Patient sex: F
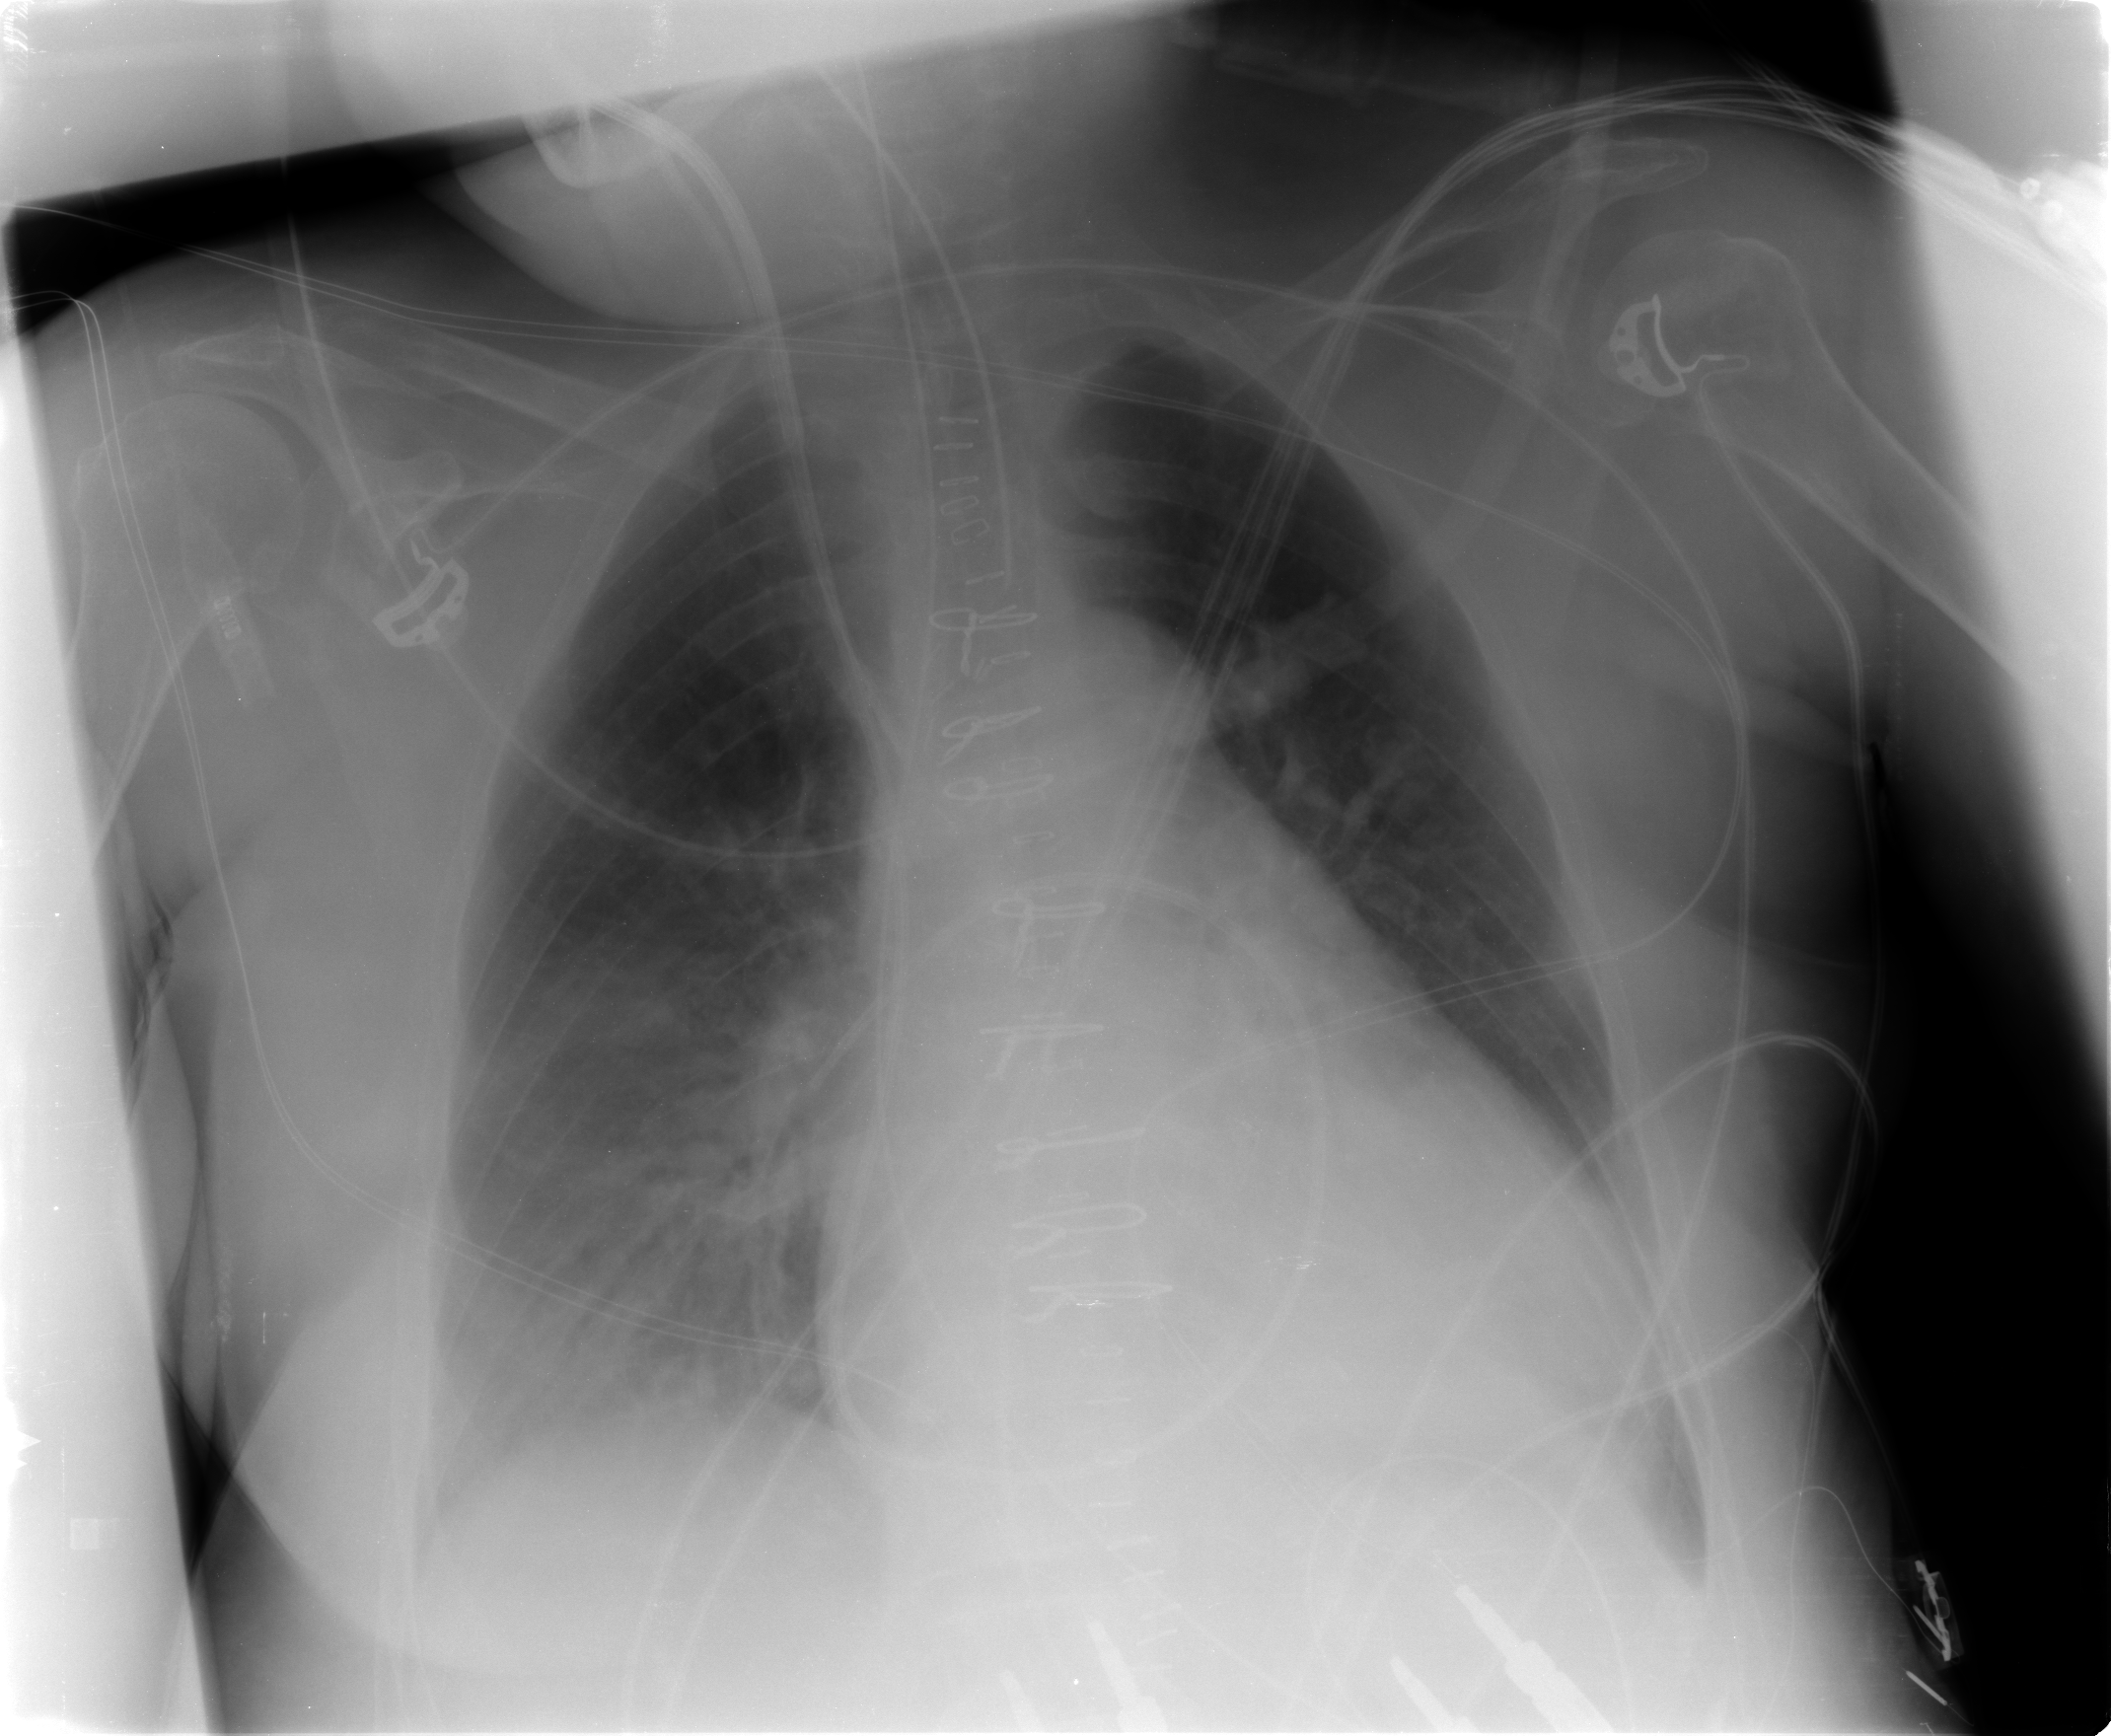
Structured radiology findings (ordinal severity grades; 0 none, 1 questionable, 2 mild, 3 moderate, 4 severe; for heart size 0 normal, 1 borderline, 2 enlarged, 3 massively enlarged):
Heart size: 2
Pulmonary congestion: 0
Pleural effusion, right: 1
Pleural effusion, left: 0
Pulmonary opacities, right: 0
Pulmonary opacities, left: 0
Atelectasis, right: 2
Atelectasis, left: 0